Field crop: maize
Growth stage: 2
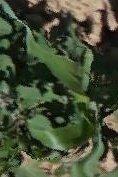
Species: maize